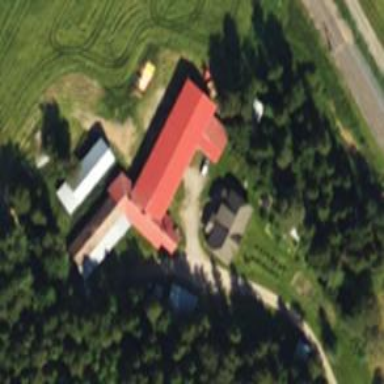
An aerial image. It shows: Farmyard area.